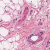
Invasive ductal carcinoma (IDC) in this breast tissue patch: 0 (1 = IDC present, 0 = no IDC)